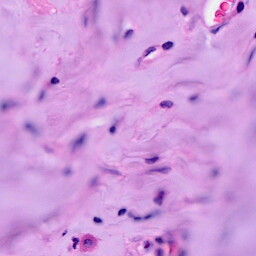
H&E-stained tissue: Breast